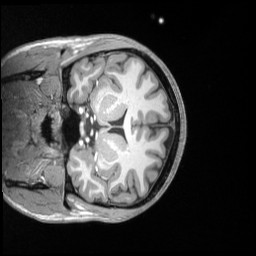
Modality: T1w
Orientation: coronal
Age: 24
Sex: female
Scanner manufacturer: siemens
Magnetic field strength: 3 T
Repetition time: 2.53 s
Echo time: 0.00164 s